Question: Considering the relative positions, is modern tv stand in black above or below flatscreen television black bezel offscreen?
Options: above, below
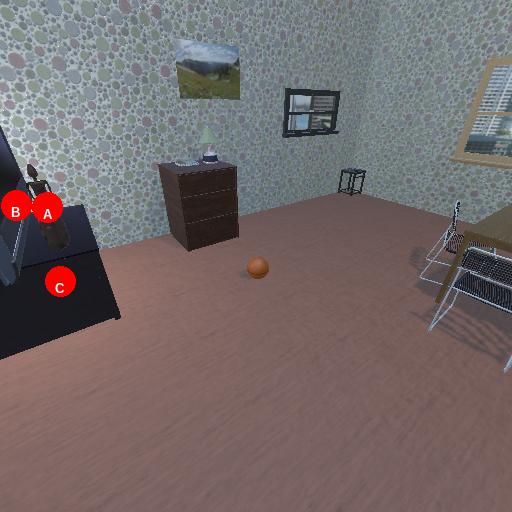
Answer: above